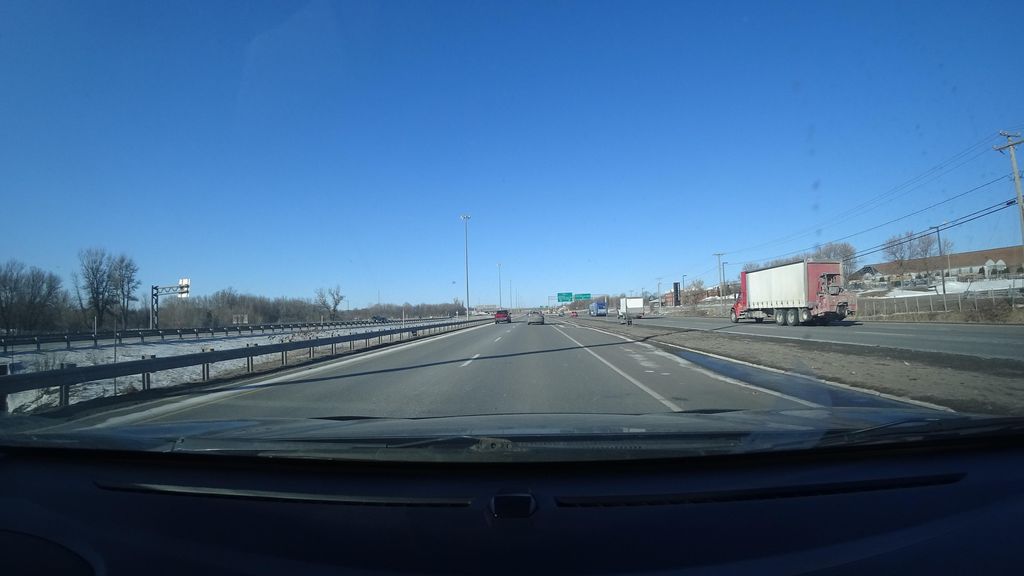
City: quebec_city